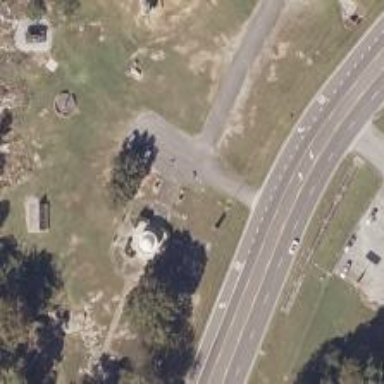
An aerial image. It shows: Historic memorial.